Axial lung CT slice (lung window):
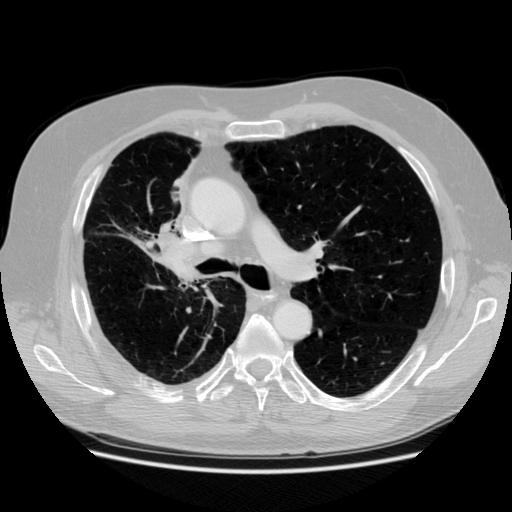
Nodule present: no